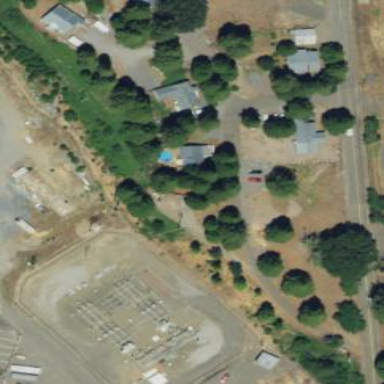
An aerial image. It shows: Distribution-level power substation.